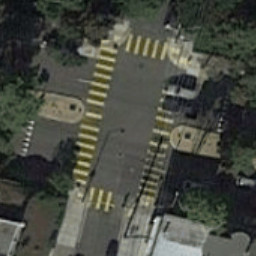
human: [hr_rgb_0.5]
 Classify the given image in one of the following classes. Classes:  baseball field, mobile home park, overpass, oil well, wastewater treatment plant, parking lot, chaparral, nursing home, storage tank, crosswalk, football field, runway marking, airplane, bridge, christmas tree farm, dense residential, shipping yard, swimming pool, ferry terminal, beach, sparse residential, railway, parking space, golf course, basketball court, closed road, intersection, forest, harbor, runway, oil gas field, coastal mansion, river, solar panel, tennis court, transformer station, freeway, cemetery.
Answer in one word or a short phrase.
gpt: crosswalk